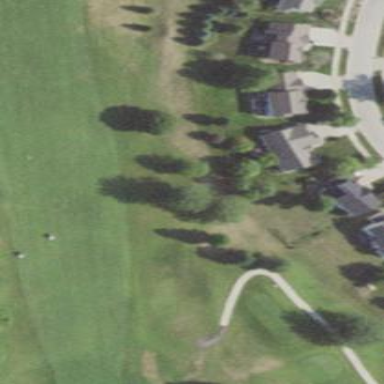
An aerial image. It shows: Rough area in golf course.